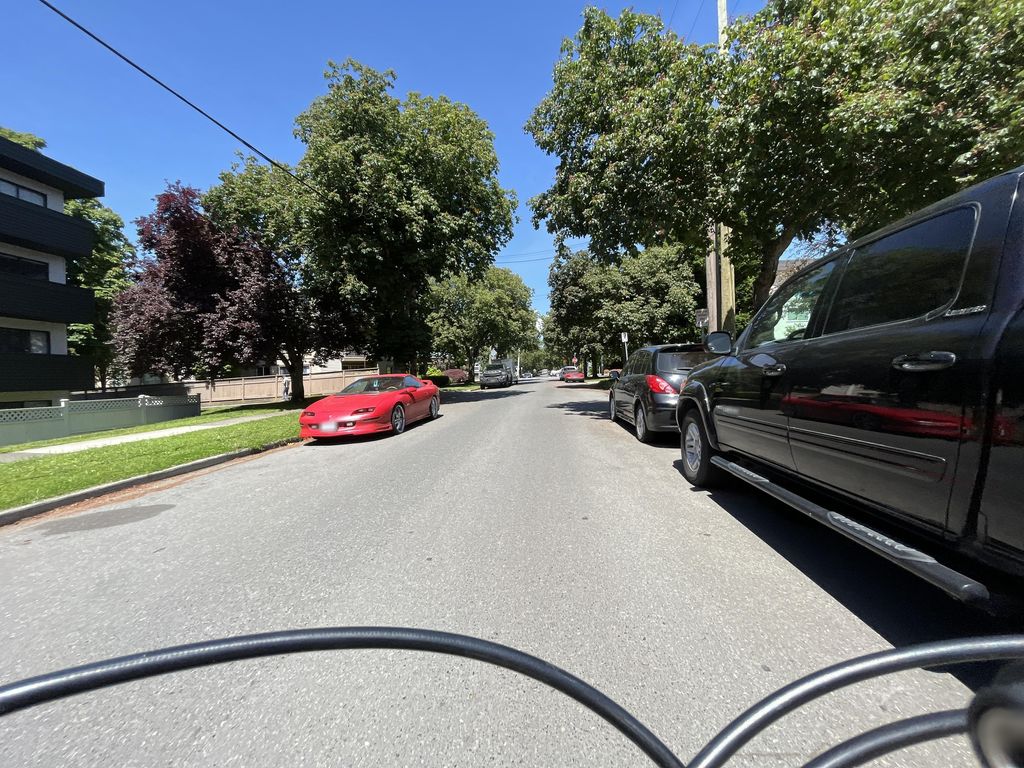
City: victoria